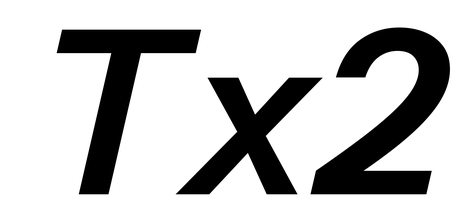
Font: InstrumentSans-Italic_SemiBold_Italic